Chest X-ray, PA view. Patient: 67 years old, sex M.
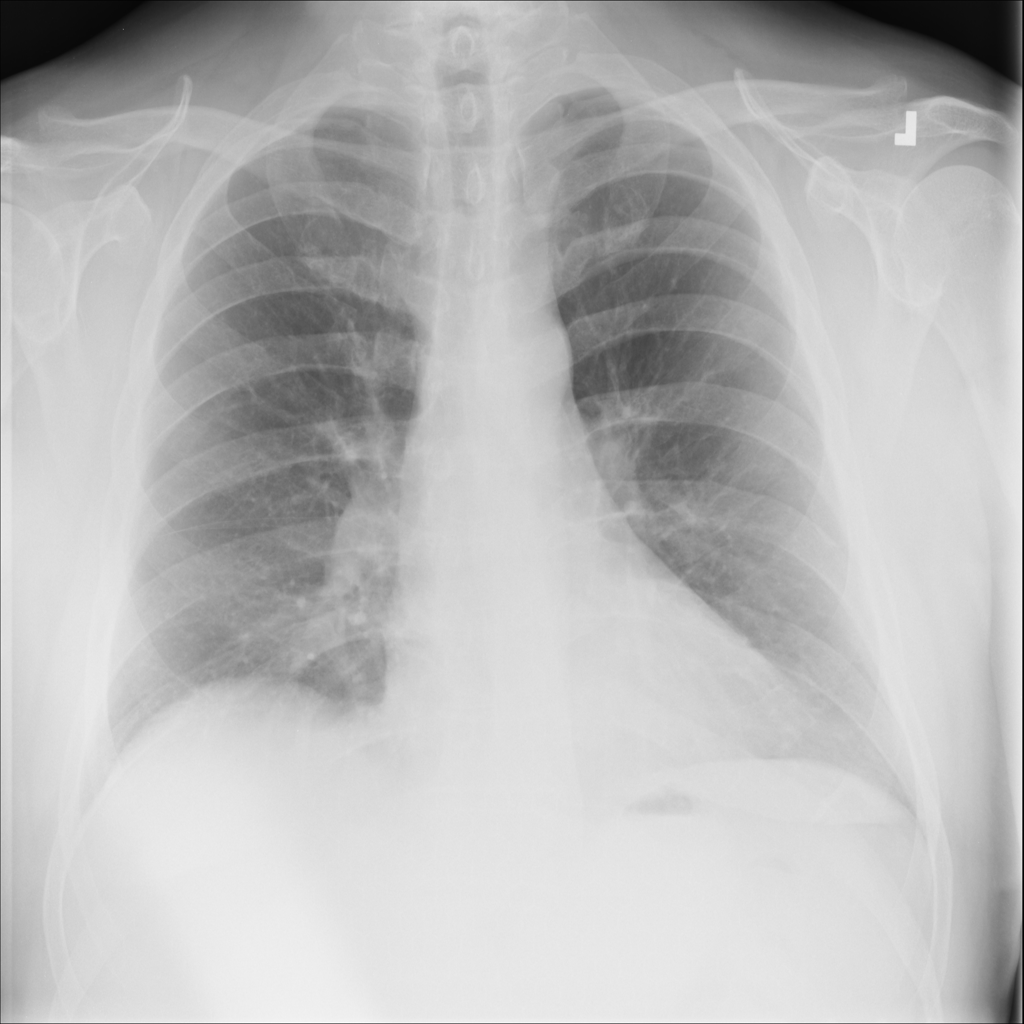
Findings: No Finding